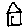
Label: house